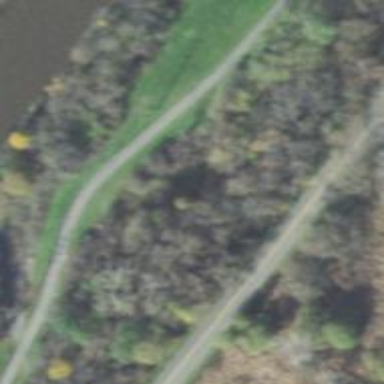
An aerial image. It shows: Asphalt cycleway.